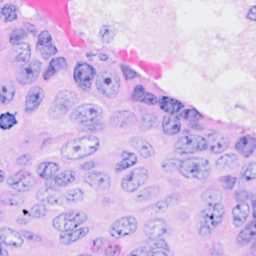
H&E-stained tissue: Breast